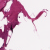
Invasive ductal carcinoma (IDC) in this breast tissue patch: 0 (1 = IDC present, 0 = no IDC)